【题型】解答题　【知识点】解析几何　【难度】medium
已知椭圆 $\Gamma$ 的离心率是 $\dfrac{1}{2}$，长轴长 $4$，椭圆的中心是坐标原点，焦点在 $x$ 轴上.

\vspace{1em}
\noindent (1) 求椭圆 $\Gamma$ 的标准方程；
\noindent (2) 已知 $A$, $B$, $C$ 是椭圆 $\Gamma$ 上三个不同的点，$F$ 是椭圆 $\Gamma$ 的右焦点，若原点 $O$ 是 $\triangle ABC$ 的重心，求 $|FA| + |FB| + |FC|$ 的值；
\noindent (3) 已知 $T(1,1)$，椭圆 $\Gamma$ 四个动点 $M$, $N$, $P$, $Q$ 满足 $\overrightarrow{MT} = 3\overrightarrow{TQ}$，$\overrightarrow{NT} = 3\overrightarrow{TP}$，求直线 $MN$ 的方程.
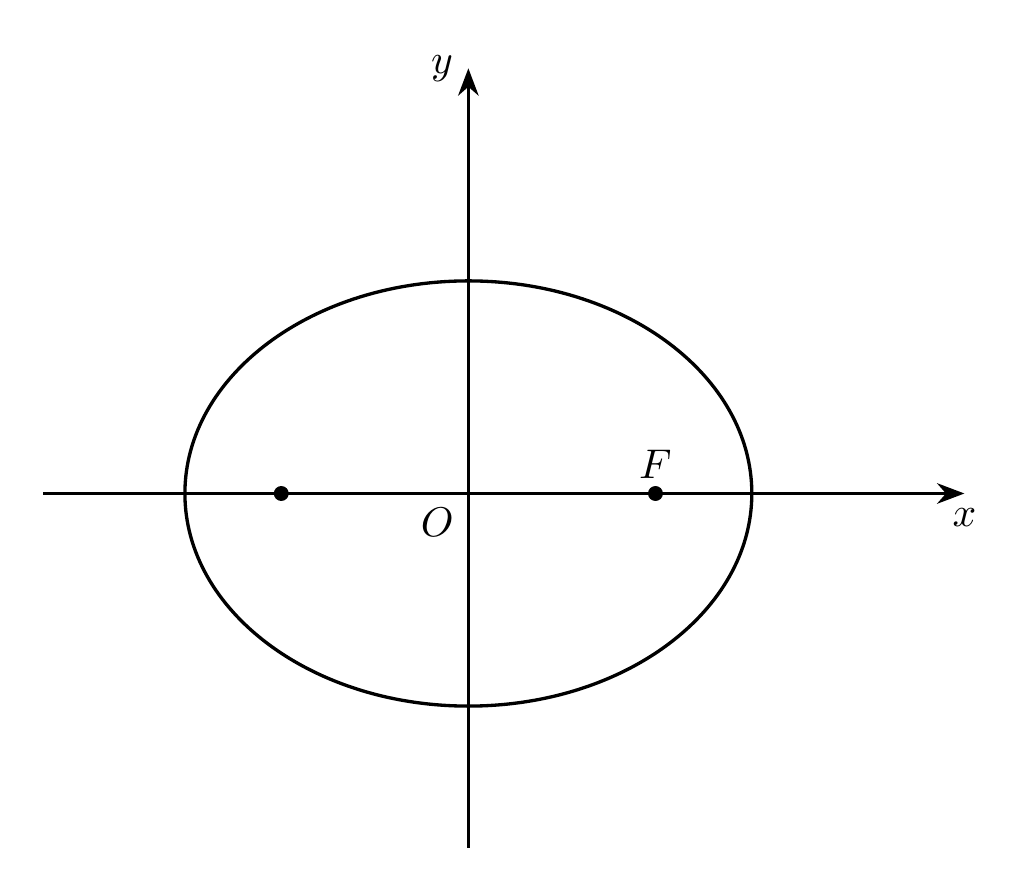
【解答】
\noindent 【答案】(1) $\dfrac{x^2}{4} + \dfrac{y^2}{3} = 1$

\noindent (2) $6$

\noindent (3) $3x + 4y - 2 = 0$

\vspace{1em}

\noindent 【知识点】根据 a、b、c 求椭圆标准方程、椭圆中的定直线、椭圆中的定值问题

\vspace{1em}

\noindent 【分析】

\noindent (1) 根据离心率及长轴长直接可得 $a$, $b$, $c$，可得椭圆方程；

\noindent (2) 设出三点坐标，分别表示 $|FA|$, $|FB|$, $|FC|$，再根据重心的坐标化简可得 $|FA| + |FB| + |FC|$.

\noindent (3)

分别设 $M(x_1,y_1)$, $Q(x_2,y_2)$, $N(x_3,y_3)$, $P(x_4,y_4)$，由 $\overrightarrow{MT} = 3\overrightarrow{TQ}$ 可得
\[
\begin{cases}
x_2 = \dfrac{4 - x_1}{3} \\
y_2 = \dfrac{4 - y_1}{3}
\end{cases},
\]
根据 $M$, $Q$ 均在椭圆上，可得 $\dfrac{1}{4}(2 - x_1) + \dfrac{1}{3}(2 - y_1) = 1$，同理可得 $\dfrac{1}{4}(2 - x_3) + \dfrac{1}{3}(2 - y_3) = 1$，即可得 $MN$ 方程.

\vspace{1em}

\noindent 【详解】(1)

\noindent 由题意得，$2a = 4$，$e = \dfrac{c}{a} = \dfrac{1}{2}$，

\noindent 则 $a = 2$，$c = 1$，所以 $a^2 = 4$，$b^2 = a^2 - c^2 = 3$，

\noindent 所以椭圆 $\Gamma$ 的标准方程为 $\dfrac{x^2}{4} + \dfrac{y^2}{3} = 1$

\vspace{1em}

\noindent (2)

\noindent 设 $A(x_a,y_a)$, $B(x_b,y_b)$, $C(x_c,y_c)$，

\noindent 则 $\dfrac{x_a^2}{4} + \dfrac{y_a^2}{3} = 1$，即 $y_a^2 = 3 - \dfrac{3}{4}x_a^2$，

\noindent $|FA| = \sqrt{(x_a - 1)^2 + y_a^2} = \sqrt{(x_a - 1)^2 + 3 - \dfrac{3}{4}x_a^2} = \sqrt{\left(\dfrac{x_a}{2} - 2\right)^2} = 2 - \dfrac{1}{2}x_a$

\noindent 同理 $|FB| = 2 - \dfrac{1}{2}x_b$，$|FC| = 2 - \dfrac{1}{2}x_c$

\noindent 又 $O$ 是 $\triangle ABC$ 的重心，所以 $x_a + x_b + x_c = 0$

\noindent 所以，$|FA| + |FB| + |FC| = 6$；

\noindent (3)

\noindent 设 $M(x_1,y_1)$, $Q(x_2,y_2)$, $N(x_3,y_3)$, $P(x_4,y_4)$, $T(1,1)$，

\noindent 因为 $\overrightarrow{MT} = 3\overrightarrow{TQ}$，所以
\[
\begin{cases}
1 - x_1 = 3(x_2 - 1) \\
1 - y_1 = 3(y_2 - 1)
\end{cases},
\text{ 即 }
\begin{cases}
x_2 = \dfrac{4 - x_1}{3} \\
y_2 = \dfrac{4 - y_1}{3}
\end{cases}
\]

\noindent 又 $M(x_1,y_1)$, $Q(x_2,y_2)$ 都在椭圆上，

\noindent 所以 $\dfrac{x_1^2}{4} + \dfrac{y_1^2}{3} = 1$，$\dfrac{1}{4}\left(\dfrac{4 - x_1}{3}\right)^2 + \dfrac{1}{3}\left(\dfrac{4 - y_1}{3}\right)^2 = 1$，

\noindent 即
\[
\begin{cases}
\dfrac{x_1^2}{4} + \dfrac{y_1^2}{3} = 1 \\
\dfrac{1}{4}\left(\dfrac{4 - x_1}{3}\right)^2 + \dfrac{1}{3}\left(\dfrac{4 - y_1}{3}\right)^2 = 1
\end{cases},
\]

\noindent 于是 $\dfrac{1}{4}(4 - 2x_1)\cdot 4 + \dfrac{1}{3}(4 - 2y_1)\cdot 4 = 8$，即 $\dfrac{1}{4}(2 - x_1) + \dfrac{1}{3}(2 - y_1) = 1$，

\noindent 又 $\overrightarrow{NT} = 3\overrightarrow{TP}$，同理得 $\dfrac{1}{4}(2 - x_3) + \dfrac{1}{3}(2 - y_3) = 1$

\noindent 所以，直线 $MN$ 的方程为 $\dfrac{1}{4}(2 - x) + \dfrac{1}{3}(2 - y) = 1$，即 $3x + 4y - 2 = 0$.

\vspace{1em}

\noindent 【点睛】解决直线与椭圆的综合问题时，要注意：

\noindent (1) 注意观察应用题设中的每一个条件，明确确定直线、椭圆的条件；

\noindent (2) 强化有关直线与椭圆联立得出一元二次方程后的运算能力，重视根与系数之间的关系、弦长、斜率、三角形的面积等问题.
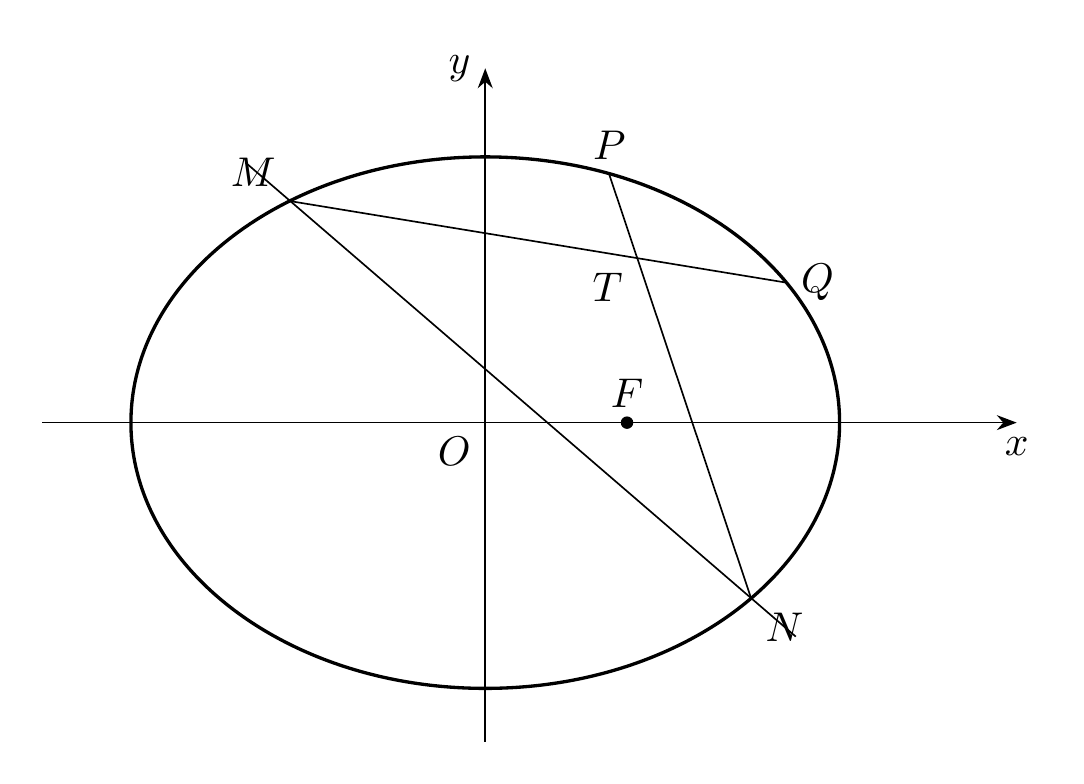